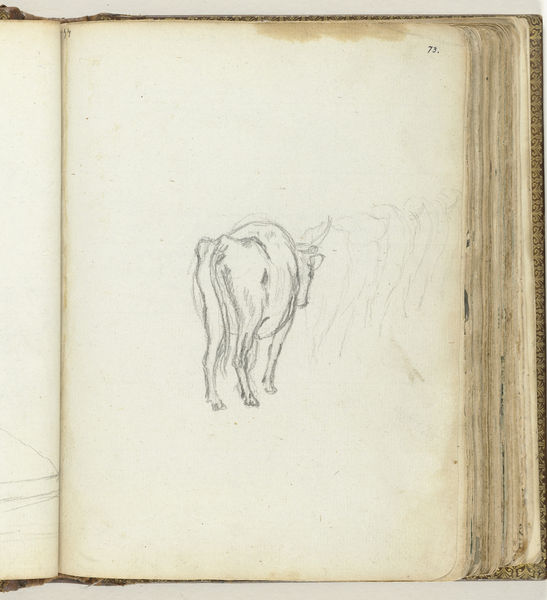
Titel: Lopend rundvee
Künstler: Jan Brandes
Standort: Amsterdam
Institution: Rijksmuseum
Schlagwörter: bewegung, skizze, zeichnung, tier, tiere, gehen, rechts, schwanz, papier, studie, herde, kuh, rind, silhouette, bauch, knochen, buch, kohle, hinten, schraffur, seite, schwarzweiß, bleistift, hodler, bleistiftzeichnung, fleck, buchseite, rückansicht, hörner, skizzenbuch, aufgeschlagen, ochse, buckel, hinterteil, alpaufzug, rückensicht, zebu, 73, kuh von hinten